Question: I know that there is a lot of code on this, but I can't find the solution for my problem.
I have a realtime database :
I have to fetch "saluteBossMassima:"
The way I have declared and initialized my variables:
'''
DatabaseReference databaseMonster;
String id;
databaseMonster=FirebaseDatabase.getInstance().getReference("monster");
id = databaseMonster.push().getKey();
'''
The code that I try:
'''
databaseMonster.child(id).addValueEventListener(newValueEventListener() {
@Override
public void onDataChange(DataSnapshot dataSnapshot) {
String saluteMassimaBossDB = dataSnapshot.child("monster").child("saluteBossMassima").getValue().toString();
}
@Override
public void onCancelled(@NonNull DatabaseError error) {
}
});
'''
Anyone can help me?
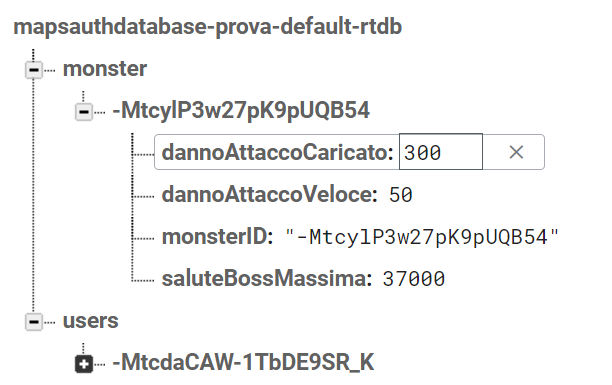
Answer: This won't work:
'''
databaseMonster=FirebaseDatabase.getInstance().getReference("monster");
id = databaseMonster.push().getKey();
'''
When you call 'push()' it generates a new unique key for writing to. There is zero chance that this is the same as the existing key in your screenshot.
---
If you already know the key of the node you want to read, you should pass that key to 'child()':
'''
// specify key here
databaseMonster.child("-MtcylP327pK9pUQB54").addValueEventListener(newValueEventListener() {
@Override
public void onDataChange(DataSnapshot dataSnapshot) {
String saluteMassimaBossDB = dataSnapshot.child("saluteBossMassima").getValue(String.class);
}
@Override
public void onCancelled(@NonNull DatabaseError error) {
throw error.toException(); // never ignore errors
}
});
'''
---
If you know some value of the node(s) you want to read, but not the key, you can use a query to find the nodes:
'''
// Use a query to select the nodes with a specific value
Query query = databaseMonster.orderByChild("dannoAttaccoCaricato").equalTo(300);
query.addValueEventListener(newValueEventListener() {
@Override
public void onDataChange(DataSnapshot dataSnapshot) {
// Loop over the results, since there may be multiple
for (DataSnapshot monsterSnapshot: dataSnapshot.getChildren()) {
String id = monsterSnapshot.getKey();
String saluteMassimaBossDB = monsterSnapshot.child("saluteBossMassima").getValue(String.class);
}
}
@Override
public void onCancelled(@NonNull DatabaseError error) {
throw error.toException();
}
});
'''
Now we need to loop over 'dataSnapshot.getChildren()', since there may be multiple nodes with the value of '300' for 'dannoAttaccoCaricato'.
---
If you know nothing about the node, the best you can do is read all of them and loop over the results:
'''
// Read all nodes under /monster
databaseMonster.addValueEventListener(newValueEventListener() {
@Override
public void onDataChange(DataSnapshot dataSnapshot) {
for (DataSnapshot monsterSnapshot: dataSnapshot.getChildren()) {
String id = monsterSnapshot.getKey();
String saluteMassimaBossDB = monsterSnapshot.child("saluteBossMassima").getValue(String.class);
}
}
@Override
public void onCancelled(@NonNull DatabaseError error) {
throw error.toException();
}
});
'''